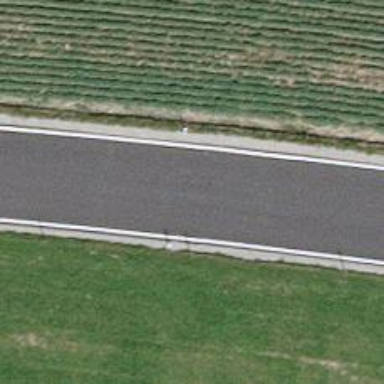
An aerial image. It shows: Tertiary road with asphalt surface.